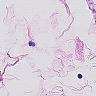
Metastatic tissue present: no